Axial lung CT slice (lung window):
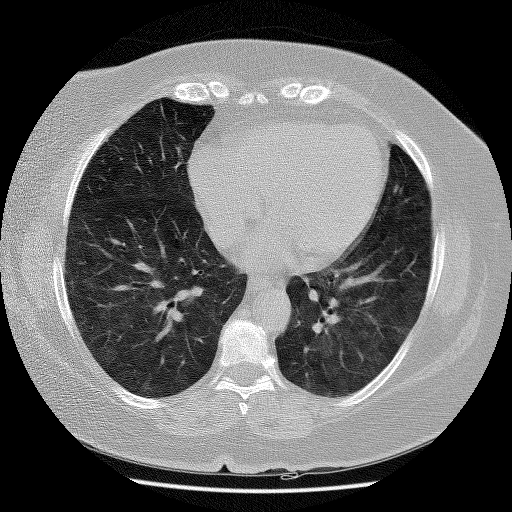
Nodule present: no